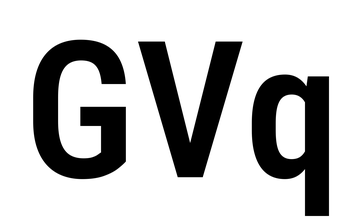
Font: Roboto_Condensed_SemiBold